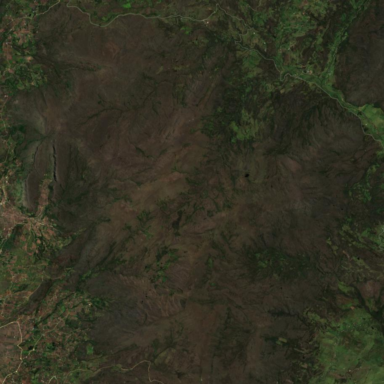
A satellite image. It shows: Natural area of fell.